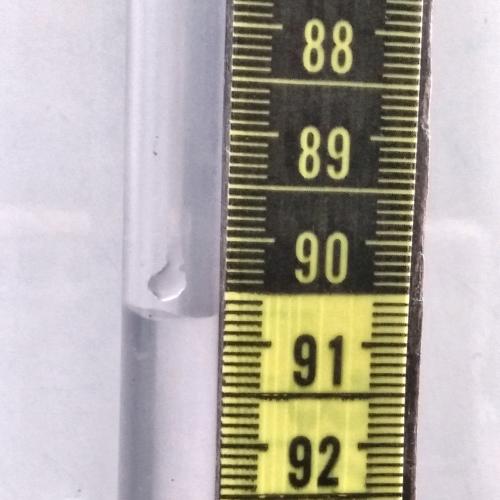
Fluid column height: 90.7 cm